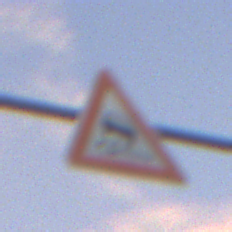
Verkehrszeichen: SchleuderOderRutschgefahr
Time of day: SunriseSunset
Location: Outdoor (RoadRail)
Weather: PartlyCloudy
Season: NotSpecified
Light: Natural